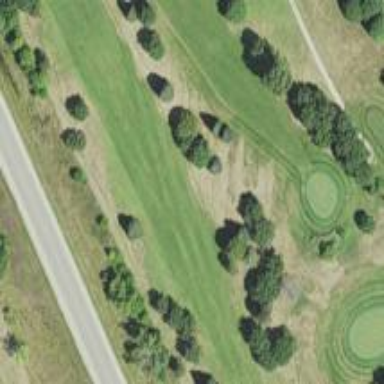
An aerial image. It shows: Grassy area designated as golf fairway.